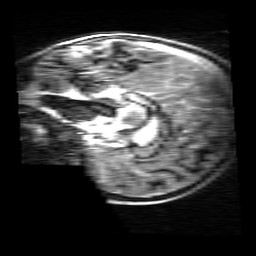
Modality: MP2RAGE
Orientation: sagittal
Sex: female
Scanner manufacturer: siemens
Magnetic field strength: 3 T
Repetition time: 5 s
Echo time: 0.00355 s